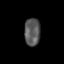
Tissue: lung
Cell type: Epithelial cells
Senescence score: 0.2171
Nuclear area (px): 434
Mean DAPI intensity: 87.677